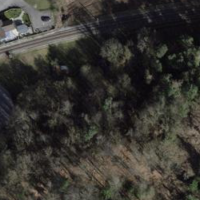
EUNIS habitat code: 41
Species observed at this site:
Emberiza citrinella